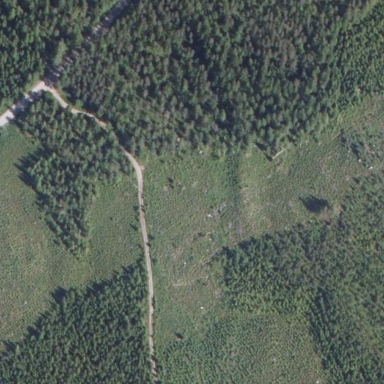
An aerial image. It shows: Clearcut man-made area surrounded by scrub vegetation.